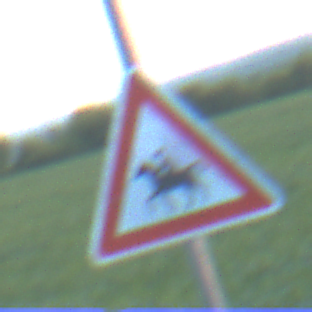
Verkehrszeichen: ReiterRechts
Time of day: SunriseSunset
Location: Outdoor (Nature)
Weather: PartlyCloudy
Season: NotSpecified
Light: Natural